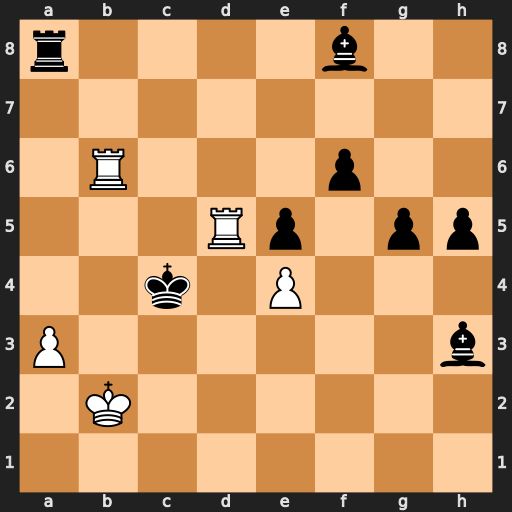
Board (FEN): r4b2/8/1R3p2/3Rp1pp/2k1P3/P6b/1K6/8
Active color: w
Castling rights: -
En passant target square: -
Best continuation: Rc6+ Bc5 Rcxc5#